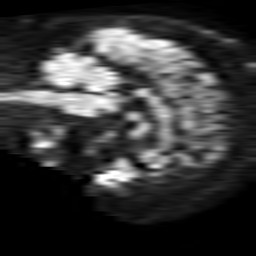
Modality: TRACE
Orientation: sagittal
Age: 77
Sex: female
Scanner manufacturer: philips
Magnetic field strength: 1.5 T
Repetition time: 3.136 s
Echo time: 0.06922 s